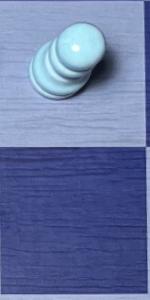
Label: Empty